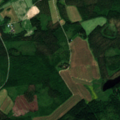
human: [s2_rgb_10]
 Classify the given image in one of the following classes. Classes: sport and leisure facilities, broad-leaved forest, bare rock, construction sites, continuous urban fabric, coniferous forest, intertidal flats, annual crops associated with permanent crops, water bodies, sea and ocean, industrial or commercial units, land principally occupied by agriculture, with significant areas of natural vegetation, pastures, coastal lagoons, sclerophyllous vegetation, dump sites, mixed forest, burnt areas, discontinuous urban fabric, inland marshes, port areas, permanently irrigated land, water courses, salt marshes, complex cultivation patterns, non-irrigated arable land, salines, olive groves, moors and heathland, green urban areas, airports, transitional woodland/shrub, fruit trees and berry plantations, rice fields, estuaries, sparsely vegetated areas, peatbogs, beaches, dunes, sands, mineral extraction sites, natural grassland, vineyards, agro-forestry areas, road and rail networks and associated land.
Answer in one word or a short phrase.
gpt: land principally occupied by agriculture, with significant areas of natural vegetation, coniferous forest, mixed forest, transitional woodland/shrub